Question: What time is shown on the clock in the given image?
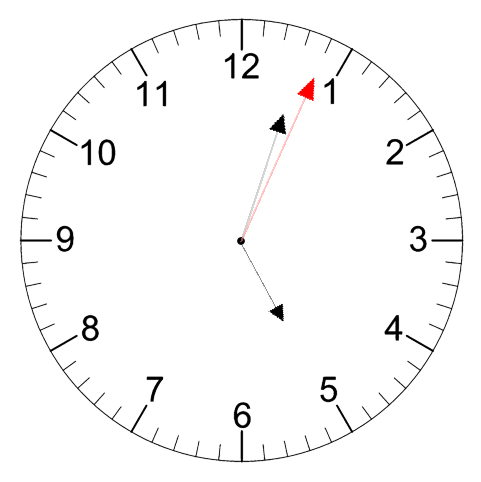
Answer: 05:03:04